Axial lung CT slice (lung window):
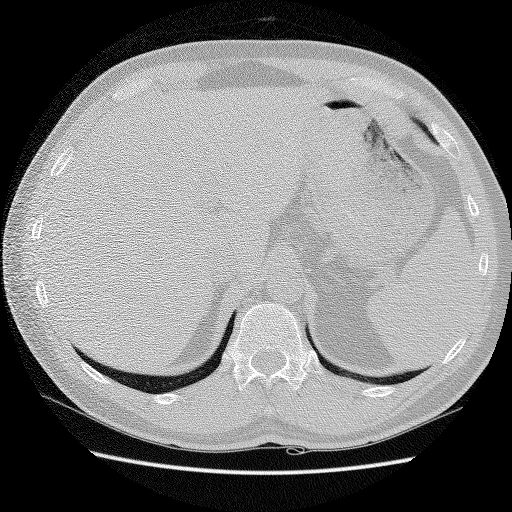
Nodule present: no